Question: I am trying to add a small cycle template live tiles to an app.
In the documentation:
<URL>
There seems to be no samples using small cycle tiles. Also, here is a screenshot of VS2012 'WMAppManifest.xml'. There is only one image for "Small".

Is it possible to add a cycle template live tile for a small image? One of the clients wants to create a "small live tile" when the application is first installed. Is it possible?
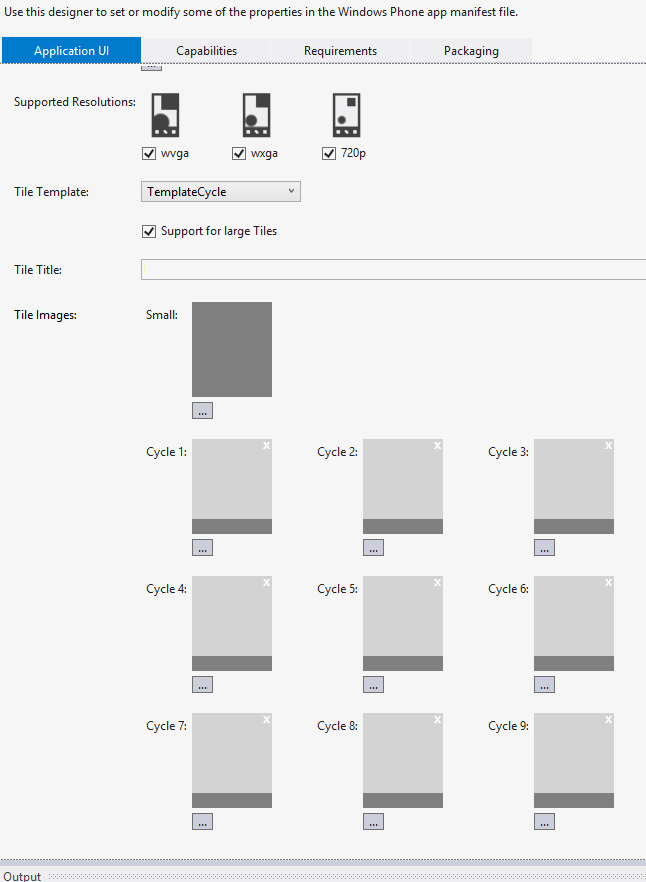
Answer: You can't cycle through images on a small tile, you can only have a static image. From <URL>, the 'CycleTileData.CycleImages' property is for medium and wide tiles.
> [CycleTileData.CycleImages] Gets or sets a collection of up to 9 background images for the medium
and wide Tile sizes.